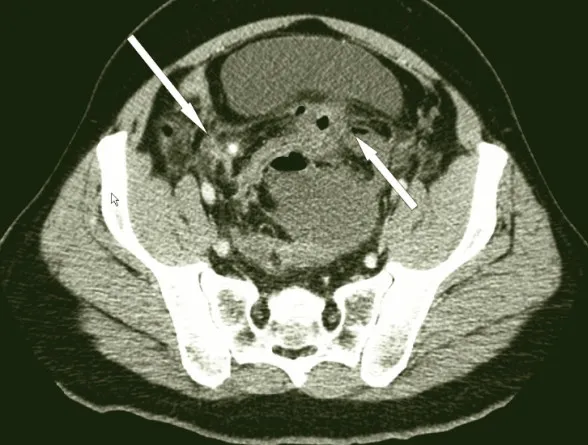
CT Scan showing a necrotic appendix with a stercolith (long arrow) and anterior wall perforation (short arrow).
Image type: radiology (ct)